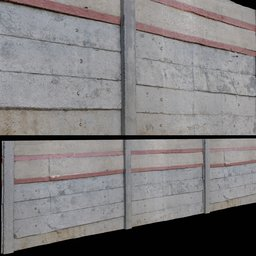
Label: architecture